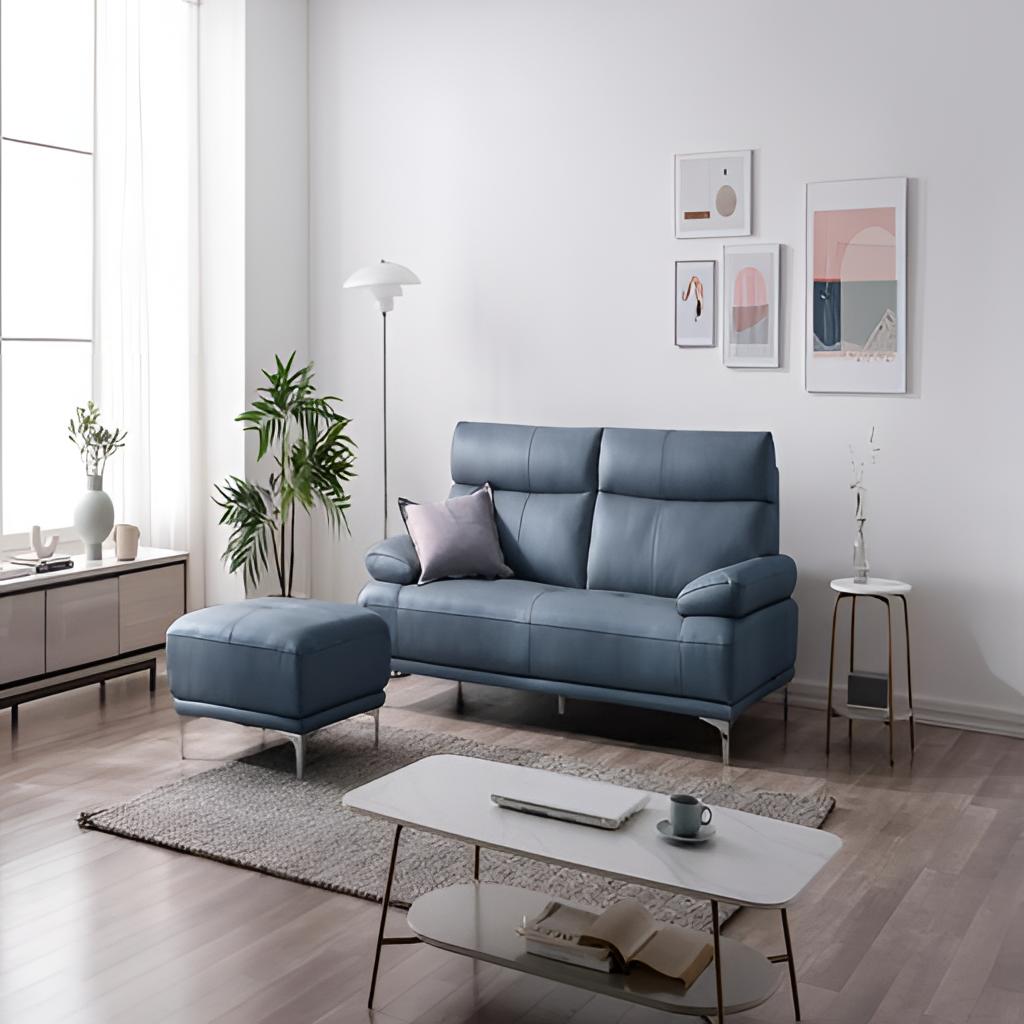
living room, leather sofa, contemporary, brown wood flooring, with plank pattern, paint wallpaper, with solid pattern